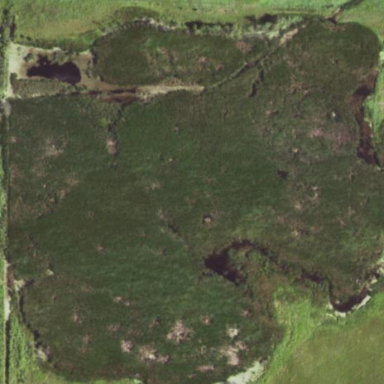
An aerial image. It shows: Marsh wetland.